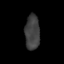
Tissue: skin
Cell type: Others
Senescence score: 0.8205
Nuclear area (px): 500
Mean DAPI intensity: 64.08